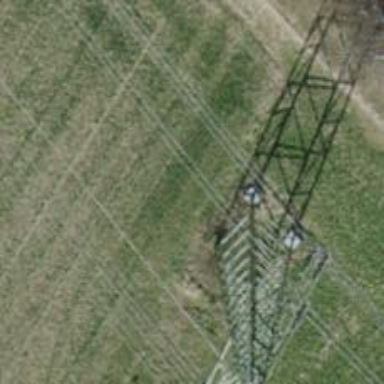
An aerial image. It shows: Lattice structure tower.